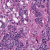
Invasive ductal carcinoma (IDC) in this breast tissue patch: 1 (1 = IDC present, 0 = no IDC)